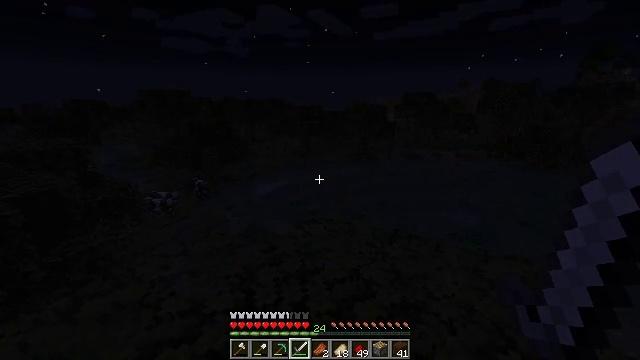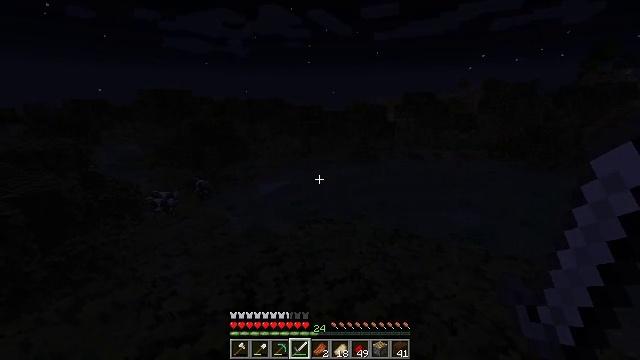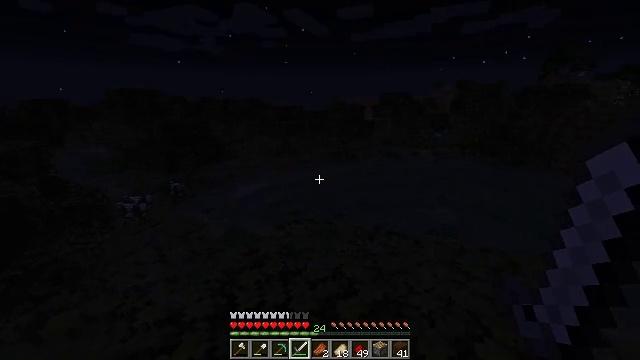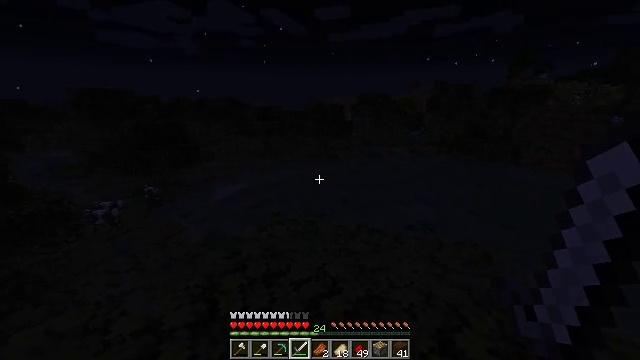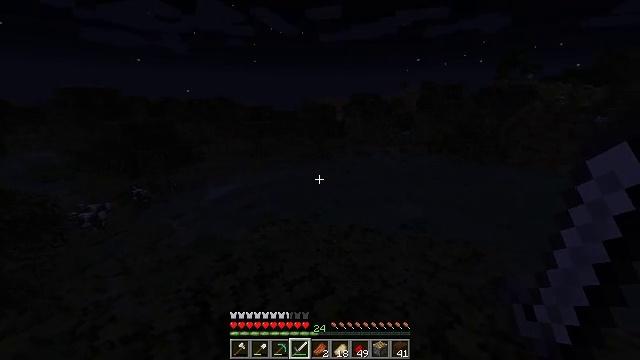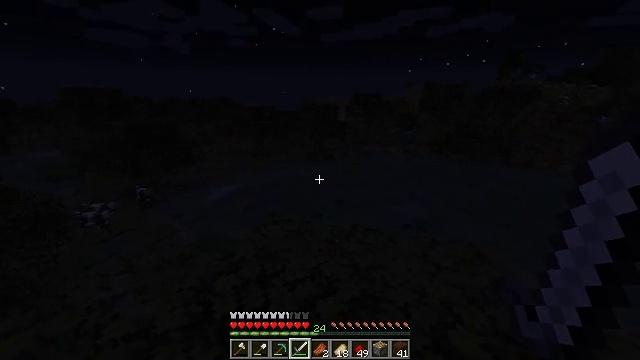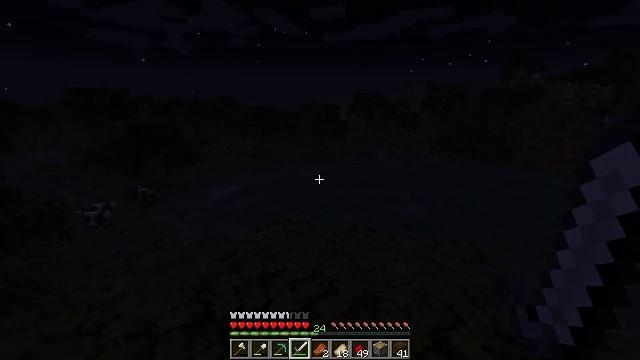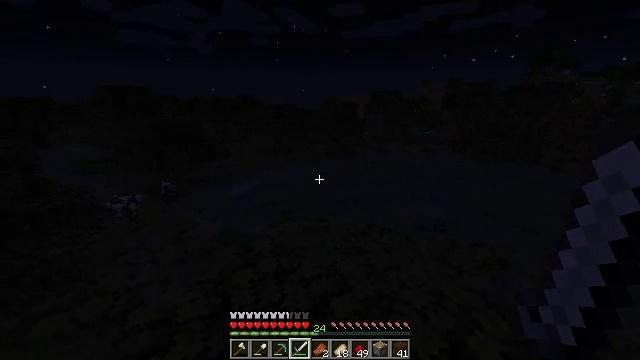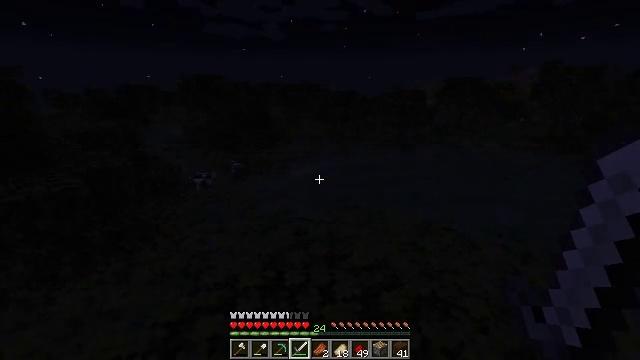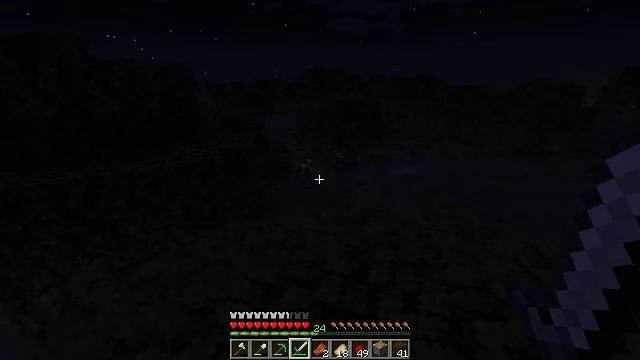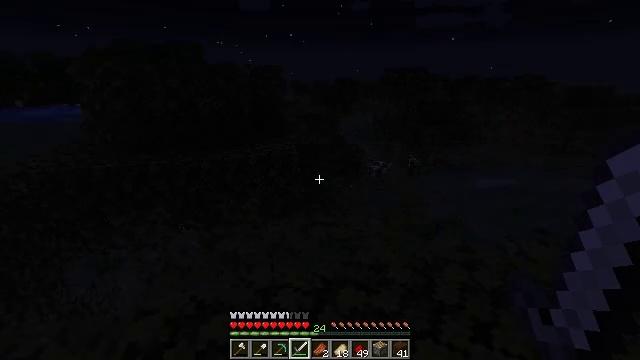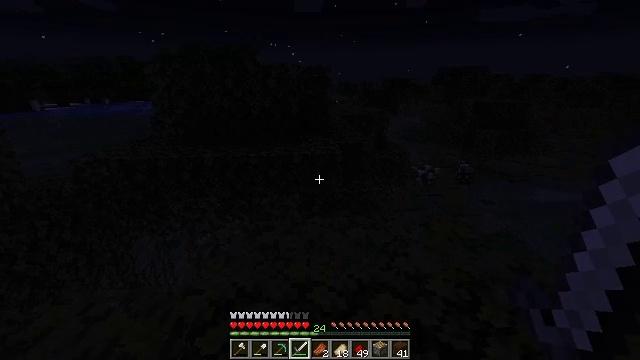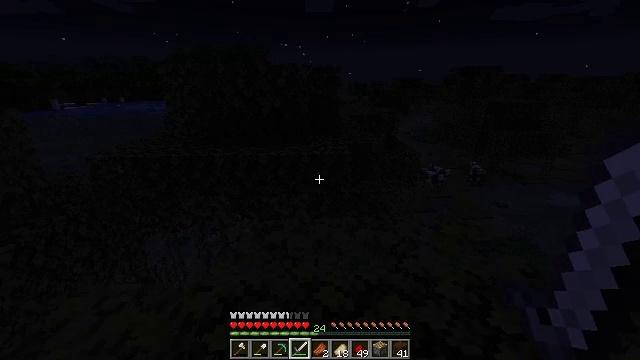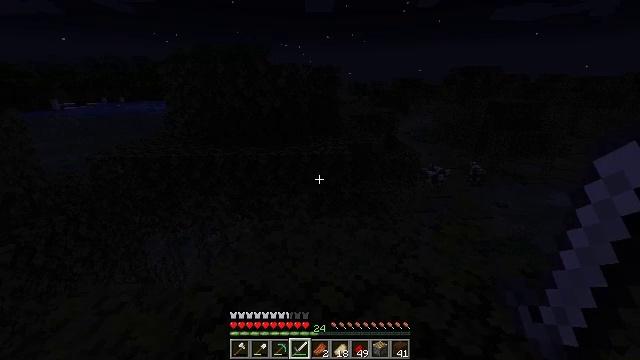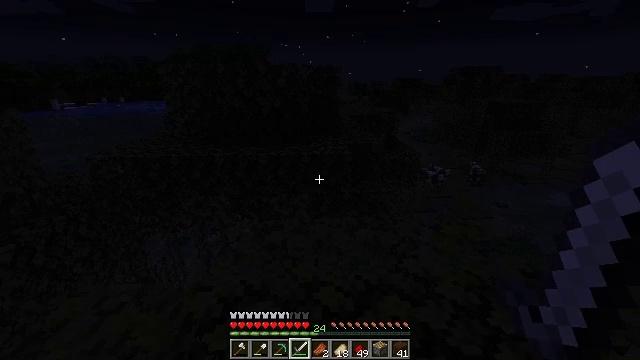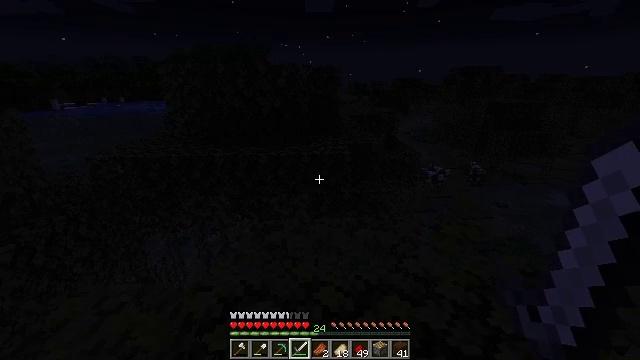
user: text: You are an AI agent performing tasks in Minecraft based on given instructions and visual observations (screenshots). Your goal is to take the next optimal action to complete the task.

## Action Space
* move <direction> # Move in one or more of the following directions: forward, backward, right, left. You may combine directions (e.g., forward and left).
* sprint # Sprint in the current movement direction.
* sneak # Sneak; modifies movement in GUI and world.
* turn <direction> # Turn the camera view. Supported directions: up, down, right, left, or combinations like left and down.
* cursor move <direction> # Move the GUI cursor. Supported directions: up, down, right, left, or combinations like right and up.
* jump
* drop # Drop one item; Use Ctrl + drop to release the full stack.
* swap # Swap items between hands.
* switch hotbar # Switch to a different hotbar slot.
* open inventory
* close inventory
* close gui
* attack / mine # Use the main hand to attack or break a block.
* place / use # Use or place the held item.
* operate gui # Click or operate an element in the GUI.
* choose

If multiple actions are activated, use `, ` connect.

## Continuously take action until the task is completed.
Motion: motion action
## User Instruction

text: Kill the slime.
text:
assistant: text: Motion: no_op
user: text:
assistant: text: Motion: turn right
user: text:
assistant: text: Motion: turn right
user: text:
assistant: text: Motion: turn right
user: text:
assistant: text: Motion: no_op
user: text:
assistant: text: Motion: no_op
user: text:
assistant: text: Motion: turn left
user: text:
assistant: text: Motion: turn left and down
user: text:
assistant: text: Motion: turn left and down
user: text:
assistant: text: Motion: turn left
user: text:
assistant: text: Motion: turn left
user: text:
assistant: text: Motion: turn left
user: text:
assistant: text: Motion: no_op
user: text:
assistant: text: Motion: no_op
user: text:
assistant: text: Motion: no_op
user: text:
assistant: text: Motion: no_op
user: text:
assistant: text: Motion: no_op
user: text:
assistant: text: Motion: no_op
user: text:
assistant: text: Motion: no_op
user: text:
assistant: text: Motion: no_op
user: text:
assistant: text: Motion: no_op
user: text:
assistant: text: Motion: no_op
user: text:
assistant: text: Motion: no_op
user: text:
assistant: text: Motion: no_op
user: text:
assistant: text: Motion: no_op
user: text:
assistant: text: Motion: no_op
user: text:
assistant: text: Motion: no_op
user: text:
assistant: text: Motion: turn left
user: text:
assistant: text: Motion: turn left
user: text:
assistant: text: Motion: turn left